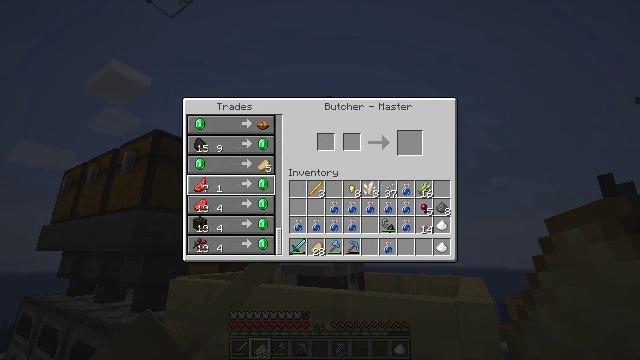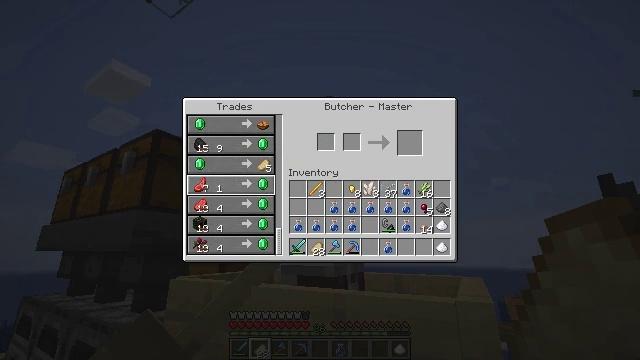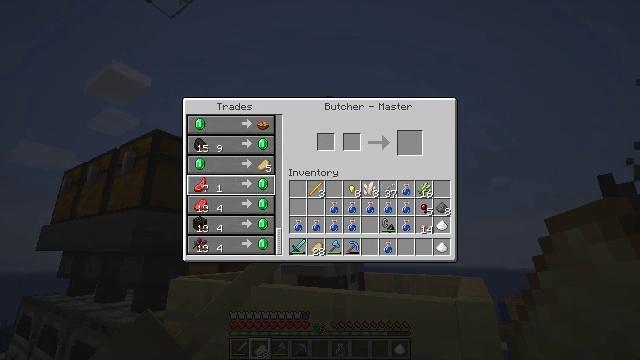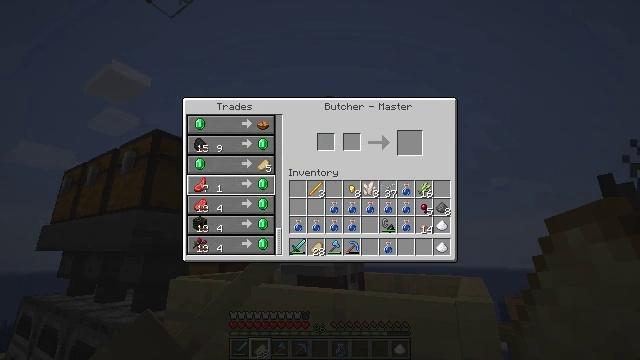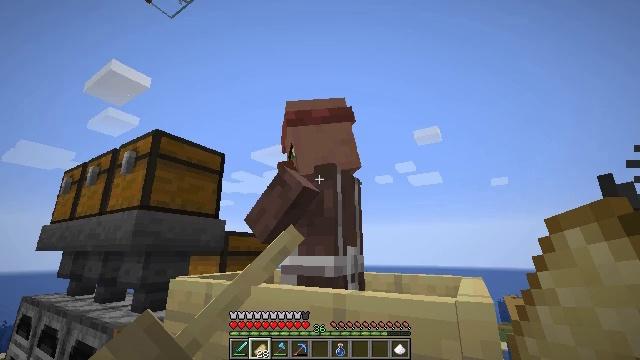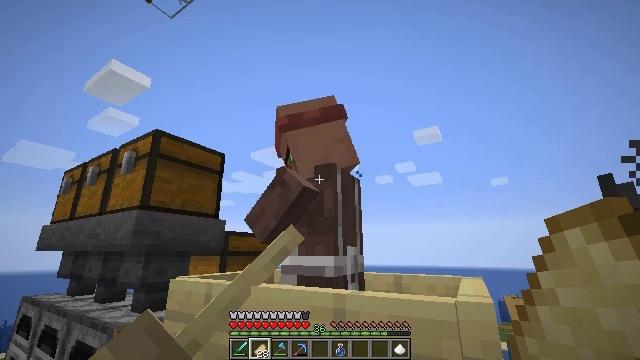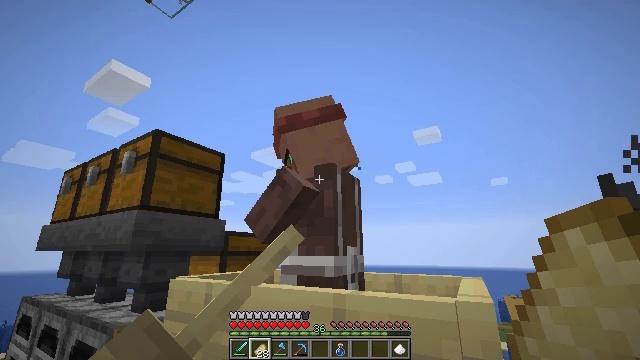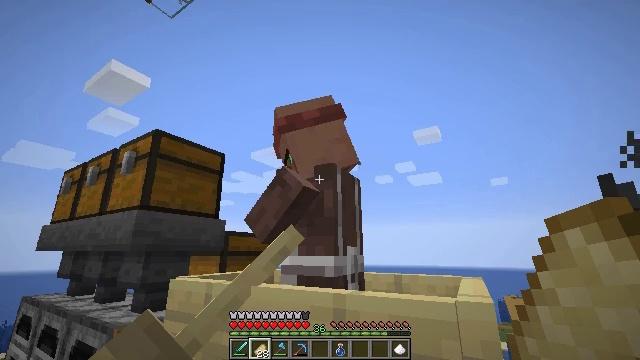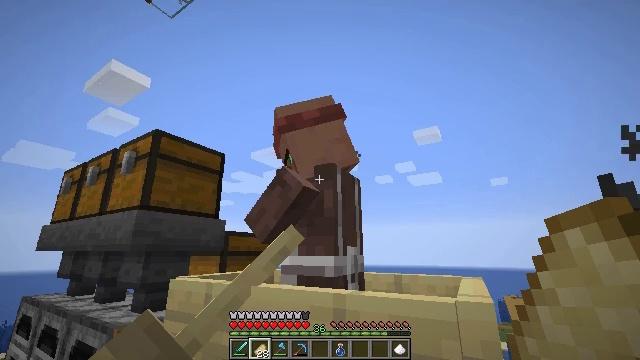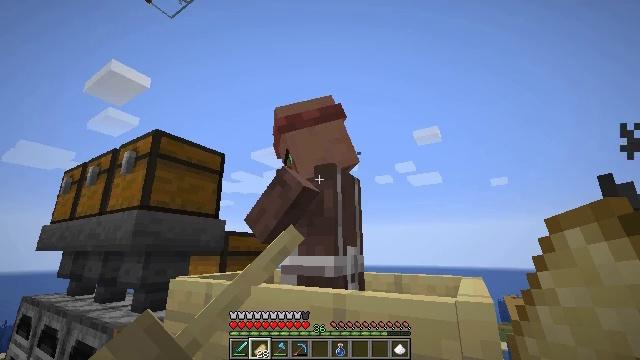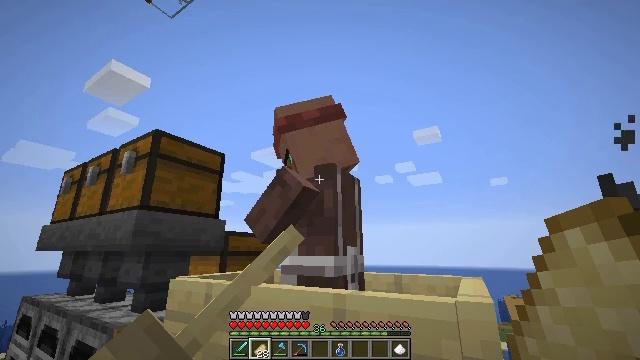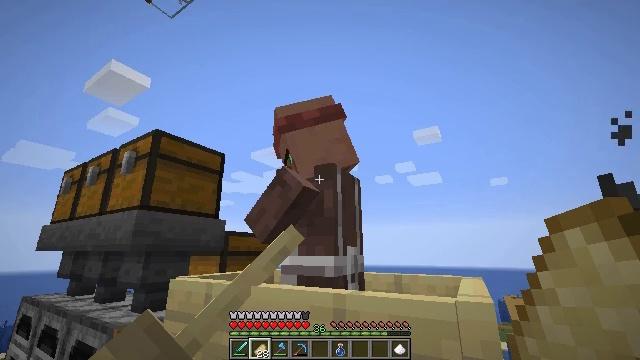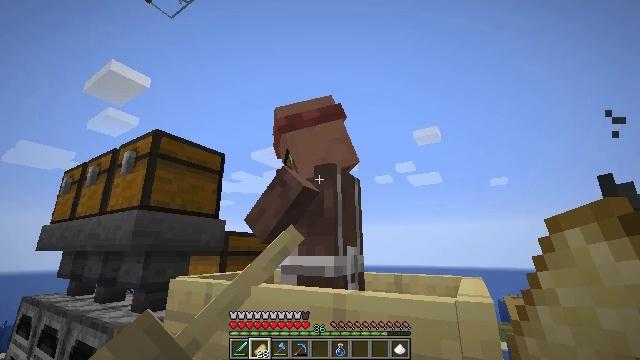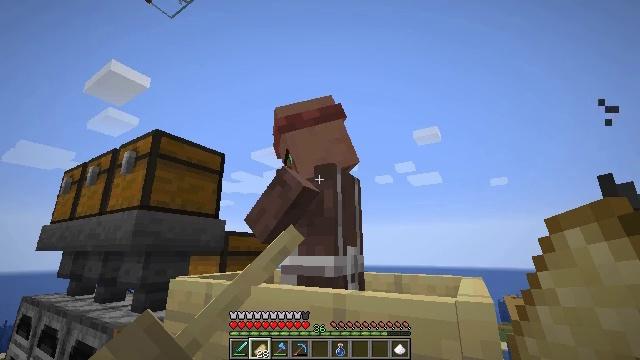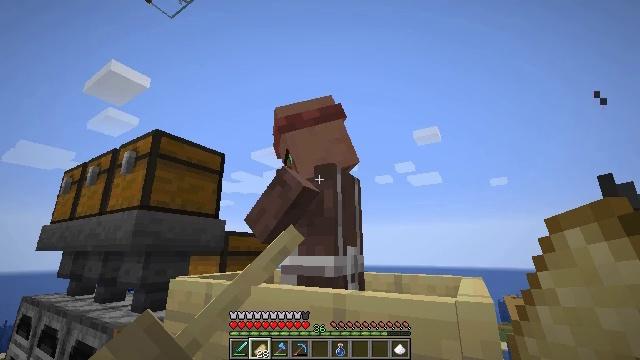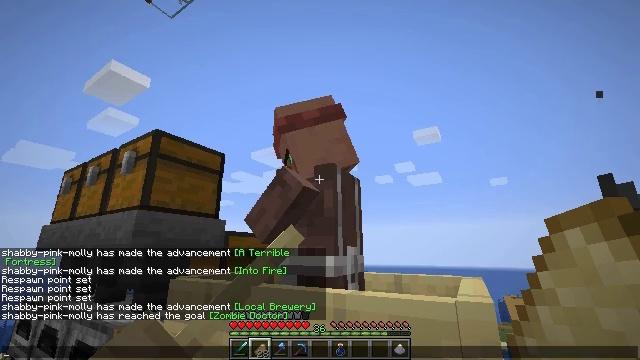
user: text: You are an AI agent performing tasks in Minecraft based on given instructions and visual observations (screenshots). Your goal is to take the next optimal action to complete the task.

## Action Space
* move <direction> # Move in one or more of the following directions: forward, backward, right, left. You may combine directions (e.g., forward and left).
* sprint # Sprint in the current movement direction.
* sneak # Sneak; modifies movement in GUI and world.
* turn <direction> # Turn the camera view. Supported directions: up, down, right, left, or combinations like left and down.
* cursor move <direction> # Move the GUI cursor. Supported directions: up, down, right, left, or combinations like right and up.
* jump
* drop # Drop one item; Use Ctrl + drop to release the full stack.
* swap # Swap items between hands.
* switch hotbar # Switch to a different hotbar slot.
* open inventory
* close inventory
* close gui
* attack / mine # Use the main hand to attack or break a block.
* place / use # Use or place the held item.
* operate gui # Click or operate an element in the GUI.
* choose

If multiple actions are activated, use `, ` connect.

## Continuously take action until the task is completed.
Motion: motion action
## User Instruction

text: Take spider eye, mushroom, and sugar to craft a fermented spider eye.
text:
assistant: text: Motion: no_op
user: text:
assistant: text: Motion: no_op
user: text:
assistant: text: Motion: no_op
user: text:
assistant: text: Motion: no_op
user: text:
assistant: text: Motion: close gui
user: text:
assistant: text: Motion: no_op
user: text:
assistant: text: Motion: no_op
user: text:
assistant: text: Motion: no_op
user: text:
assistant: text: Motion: no_op
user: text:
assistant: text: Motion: no_op
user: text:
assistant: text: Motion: no_op
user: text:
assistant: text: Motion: no_op
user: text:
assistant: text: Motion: no_op
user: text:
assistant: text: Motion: no_op
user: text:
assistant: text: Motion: no_op
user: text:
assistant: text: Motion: open gui
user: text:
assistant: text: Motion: no_op
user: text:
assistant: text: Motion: no_op
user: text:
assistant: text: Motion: no_op
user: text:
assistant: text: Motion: no_op
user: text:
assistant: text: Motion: no_op
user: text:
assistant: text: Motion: no_op
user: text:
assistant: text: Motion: no_op
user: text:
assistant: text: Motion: no_op
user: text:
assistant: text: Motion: no_op
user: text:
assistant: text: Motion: no_op
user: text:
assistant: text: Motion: no_op
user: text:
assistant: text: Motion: no_op
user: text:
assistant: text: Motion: no_op
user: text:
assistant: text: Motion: no_op